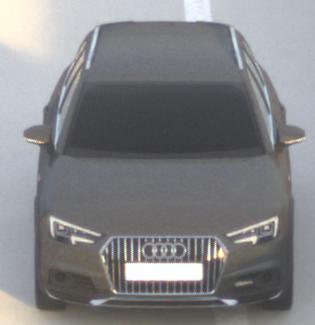
Make: Audi
Model: A4 Allroad 45 TFSI
Detailed model: A4 (B9) allroad
Model produced from: 2019/02
Model produced until: 2019/05
Doors: 5
Color: gray
Road condition: dry road
Daytime: sunrise or sunset
Contrast: low contrast